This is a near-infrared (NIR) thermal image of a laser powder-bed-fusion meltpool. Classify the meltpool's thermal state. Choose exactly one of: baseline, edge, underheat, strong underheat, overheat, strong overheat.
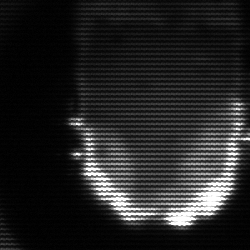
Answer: baseline